Question: Is it possible with 'ServiceStack.Api.Swagger v3.9.33' to describe the response of an API operation and the returned status codes using 'Swagger'? Perhaps by attribute decoration on the Response class/properties, etc.
Like the highlighted sections for the following example operation from the pet store API:
(<URL>

I can only see the HTTP methods and Request DTOS can be decorated on <URL>
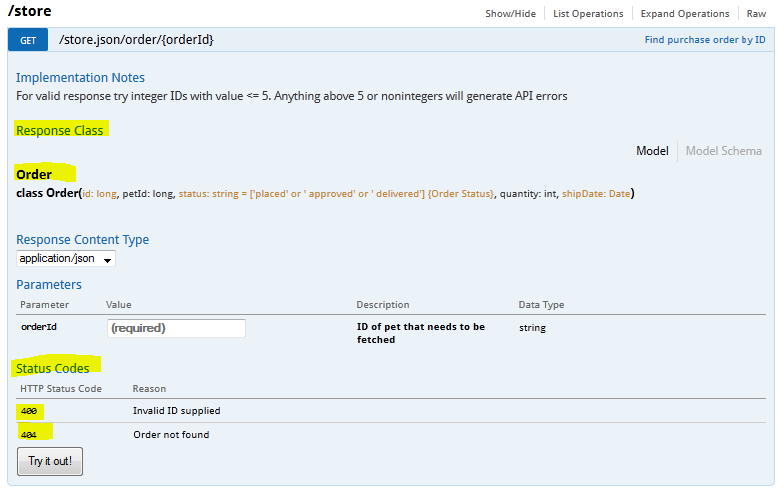
Answer: As of now, it's possible if you pull the head of the ServiceStack repo. I just got a pull request merged that adds the option to decorate your request DTOs with an [ApiResponse] attribute. See here for details:
<URL>